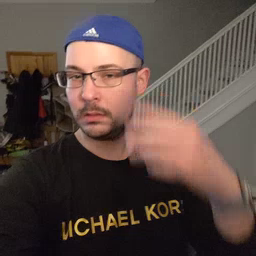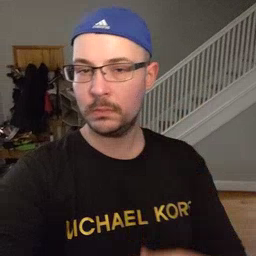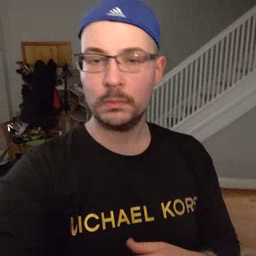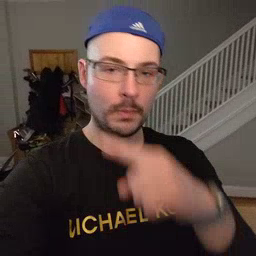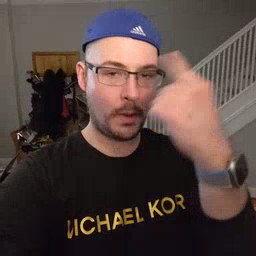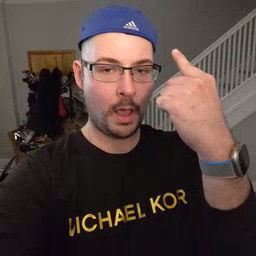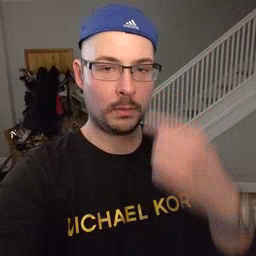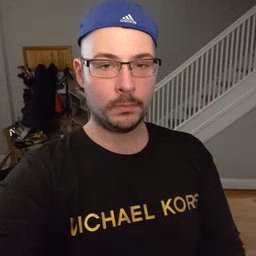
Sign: black